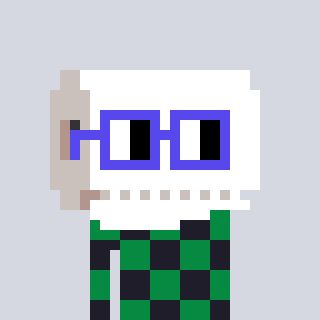
a pixel art character with square blue glasses, a toiletpaper-full-shaped head and a grayscale-colored body on a cool background